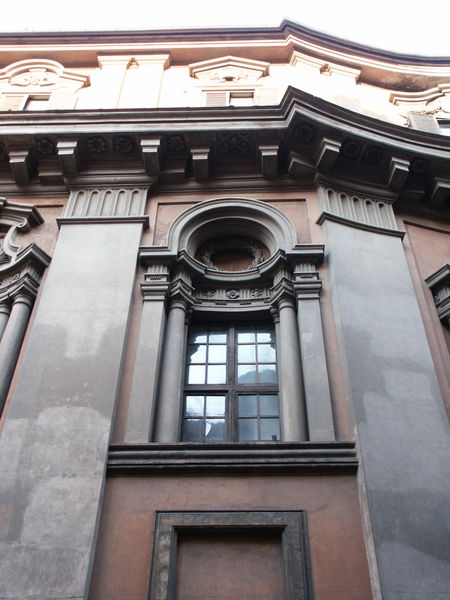
Titel: Palazzo della Propaganda Fide in Rom
Künstler: Francesco Borromini
Standort: Rom, Palazzo della Propaganda Fide (EU - I - Latium)
Schlagwörter: himmel, schatten, fenster, glas, licht, säulen, tür, dach, gebäude, haus, alt, architektur, barock, stein, spiegelung, kirche, rund, fassade, pilaster, detail, monumental, foto, kapitell, gesims, froschperspektive, okulus, fensterfront, kannelur, rahmend